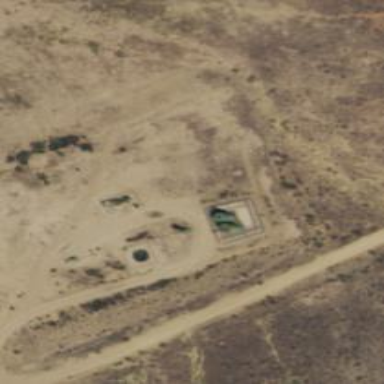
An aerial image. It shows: Storage tank with man-made structure.